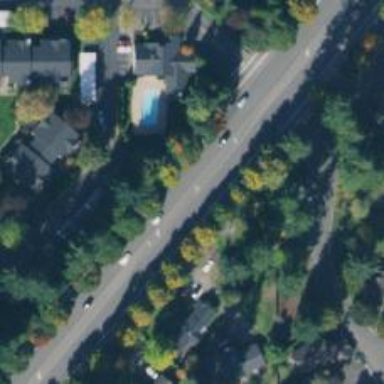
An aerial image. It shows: Secondary road with asphalt surface.